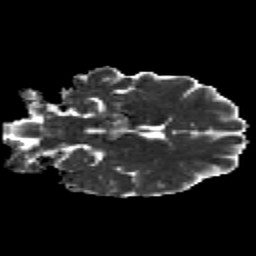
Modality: MD
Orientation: coronal
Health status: healthy
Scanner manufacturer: siemens
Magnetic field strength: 3 T
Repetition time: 12 s
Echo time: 0.092 s